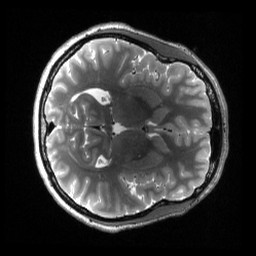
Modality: T2w
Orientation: axial
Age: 35
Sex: female
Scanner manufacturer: siemens
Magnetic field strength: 3 T
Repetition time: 3.2 s
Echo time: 0.563 s